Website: home-depot
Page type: payment
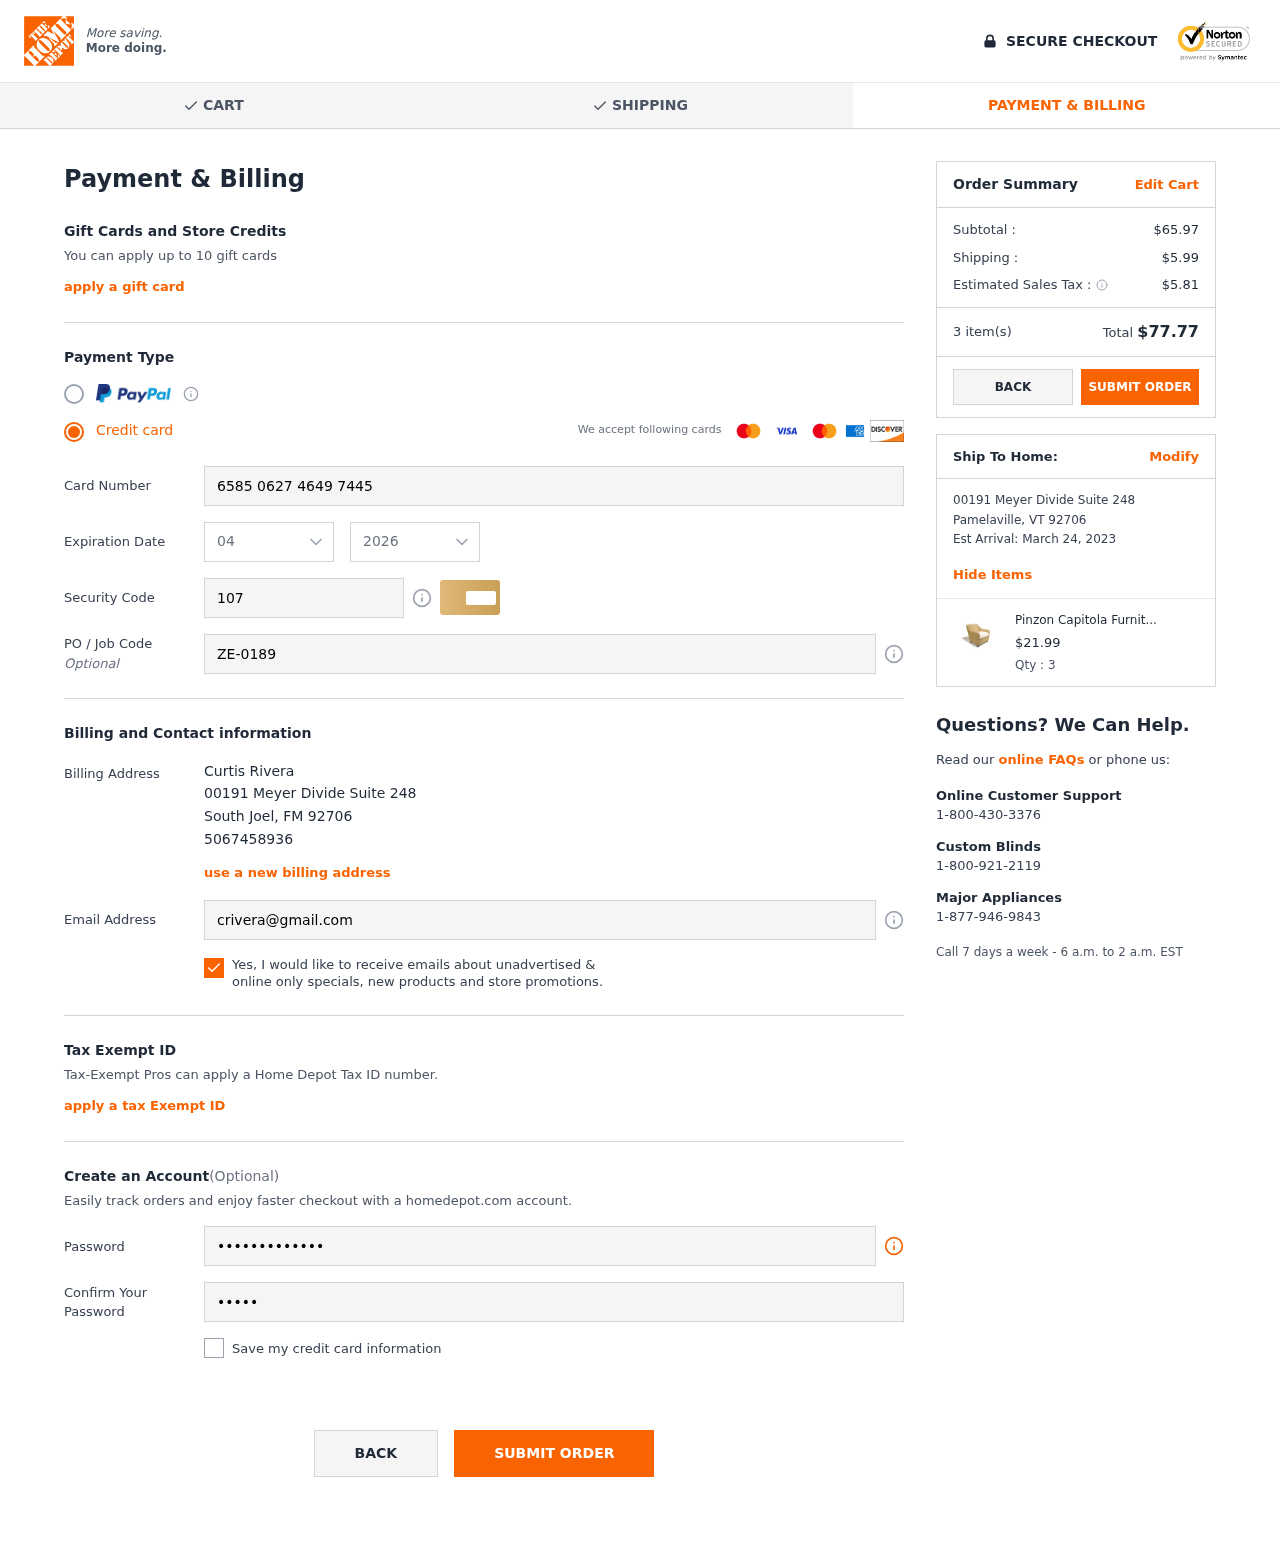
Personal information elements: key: PII_CARD_CVV
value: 107
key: PII_CARD_EXPIRY_MONTH
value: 04
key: PII_CARD_EXPIRY_YEAR
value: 26
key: PII_CARD_NUMBER
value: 6585 0627 4649 7445
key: PII_CITY
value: South Joel
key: PII_CITY2
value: Pamelaville
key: PII_EMAIL
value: crivera@gmail.com
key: PII_FULLNAME
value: Curtis Rivera
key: PII_JOB_CODE
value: ZE-0189
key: PII_PHONE
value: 5067458936
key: PII_POSTCODE
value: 92706
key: PII_POSTCODE2
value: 92706
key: PII_STATE_ABBR
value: FM
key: PII_STATE_ABBR2
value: VT
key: PII_STREET
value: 00191 Meyer Divide Suite 248
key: PII_STREET2
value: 00191 Meyer Divide Suite 248
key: PII_POSTCODE_FULL
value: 92706
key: PII_POSTCODE_NUMERIC
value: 92706
Product elements: key: PRODUCT1_NAME
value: Pinzon Capitola Furniture Collection
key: PRODUCT1_PRICE
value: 21.99
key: PRODUCT1_QUANTITY
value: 3
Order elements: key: ORDER_SUBTOTAL
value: $65.97
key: ORDER_SHIPPING_COST
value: $5.99
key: ORDER_TAX
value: $5.81
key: ORDER_NUM_ITEMS
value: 3 item(s)
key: ORDER_TOTAL
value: $77.77
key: ORDER_DELIVERY_DATE
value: March 24, 2023